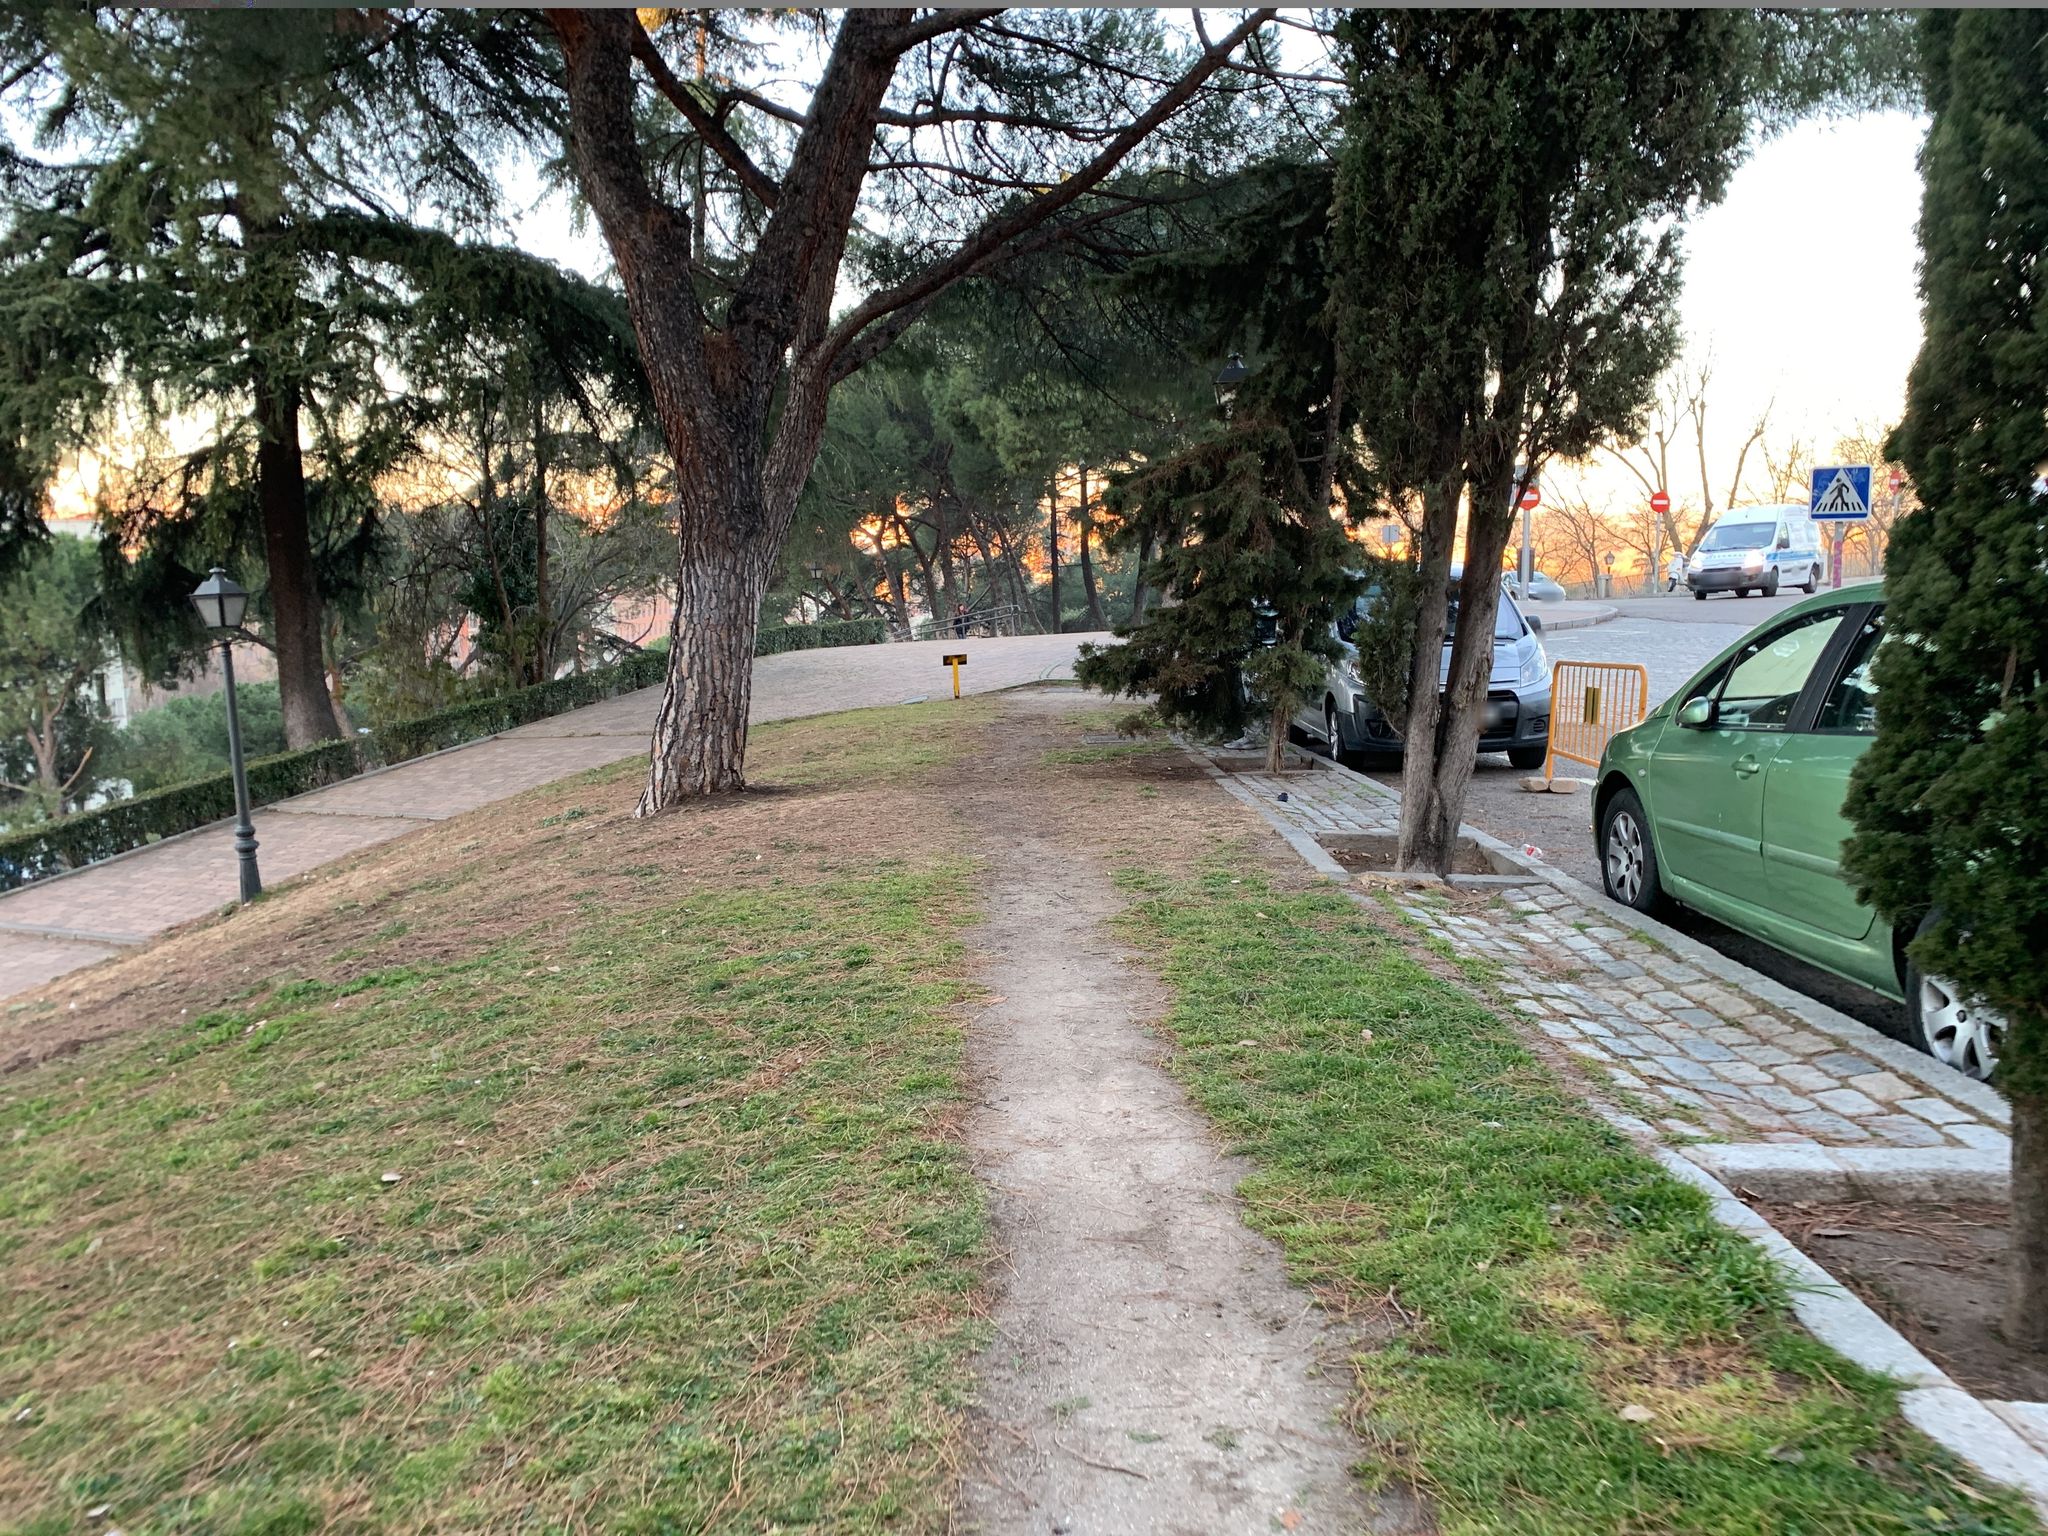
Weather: clear
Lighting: day
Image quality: good
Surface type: walking surface
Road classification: steps, pedestrian, service
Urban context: urban centre
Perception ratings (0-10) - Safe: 6.39, Lively: 6.57, Beautiful: 8.98, Boring: 3.27, Depressing: 1.95, Wealthy: 7.33